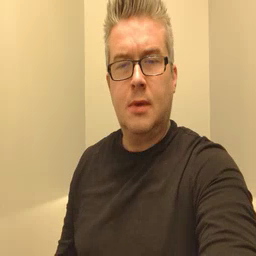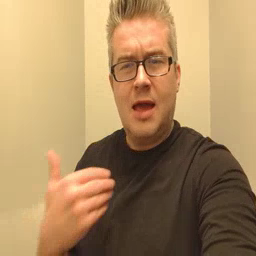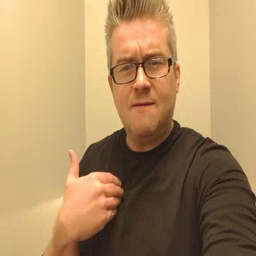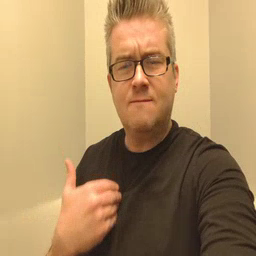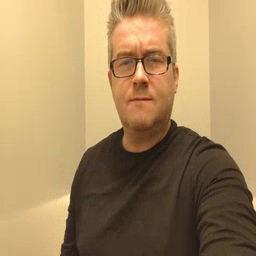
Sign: have